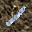
Label: 1